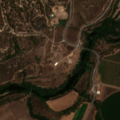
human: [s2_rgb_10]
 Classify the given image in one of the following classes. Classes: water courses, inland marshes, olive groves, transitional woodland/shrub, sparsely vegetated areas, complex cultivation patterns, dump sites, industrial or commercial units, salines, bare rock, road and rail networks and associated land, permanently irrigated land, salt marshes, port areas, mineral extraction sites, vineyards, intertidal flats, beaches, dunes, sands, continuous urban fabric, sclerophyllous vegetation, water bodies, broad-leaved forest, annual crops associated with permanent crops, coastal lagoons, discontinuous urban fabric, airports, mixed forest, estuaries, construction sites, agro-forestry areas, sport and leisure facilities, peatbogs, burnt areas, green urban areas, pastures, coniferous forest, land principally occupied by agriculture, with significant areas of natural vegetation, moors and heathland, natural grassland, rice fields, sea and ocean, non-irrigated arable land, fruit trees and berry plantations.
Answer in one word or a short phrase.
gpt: permanently irrigated land, fruit trees and berry plantations, broad-leaved forest, mixed forest, natural grassland, transitional woodland/shrub